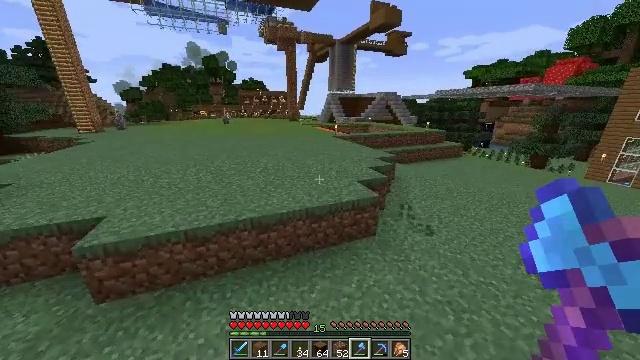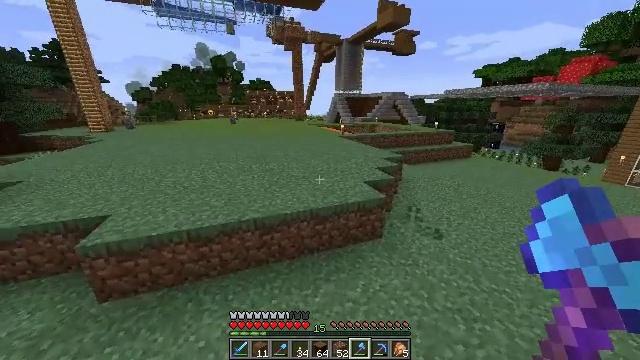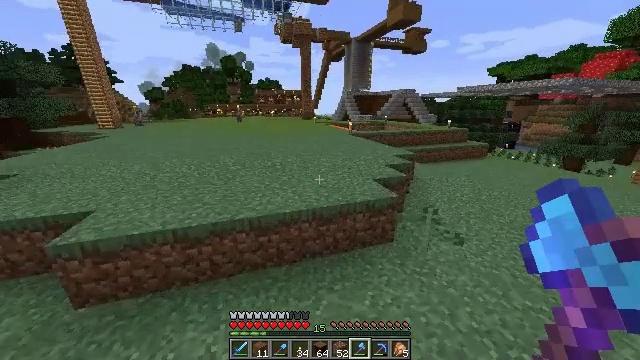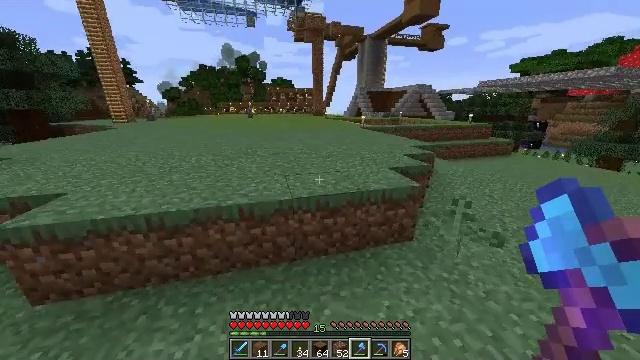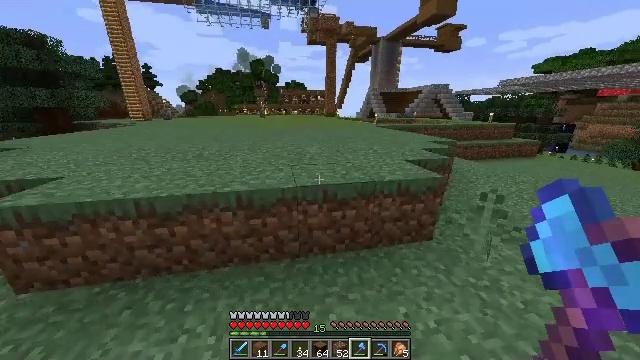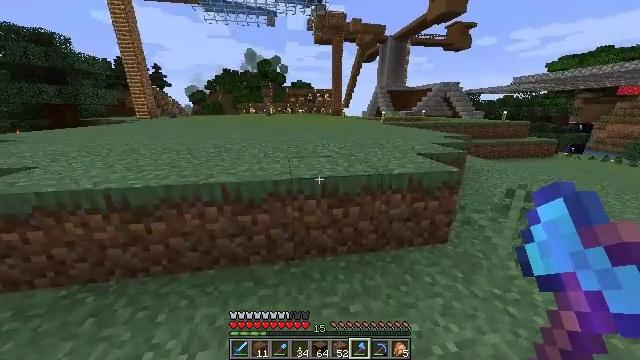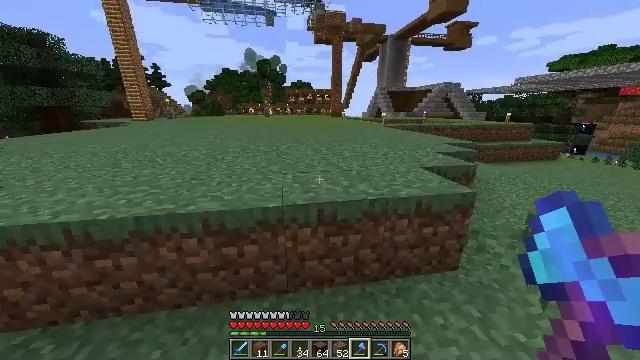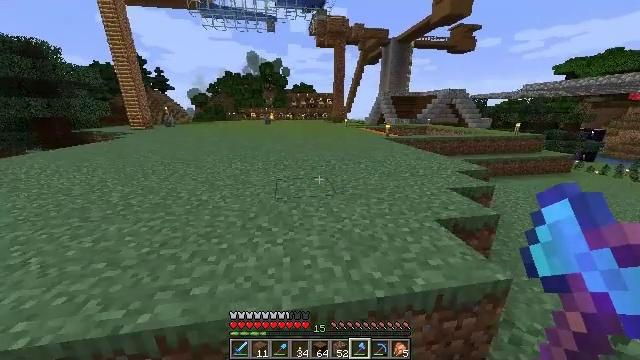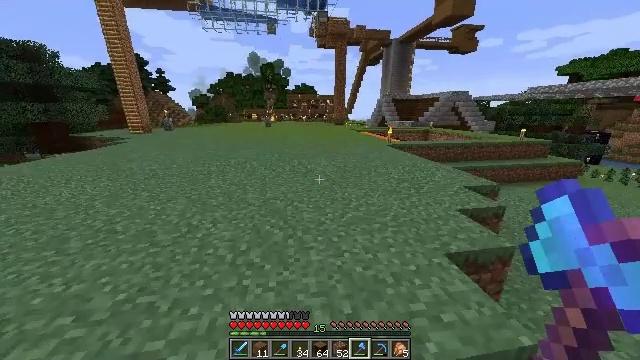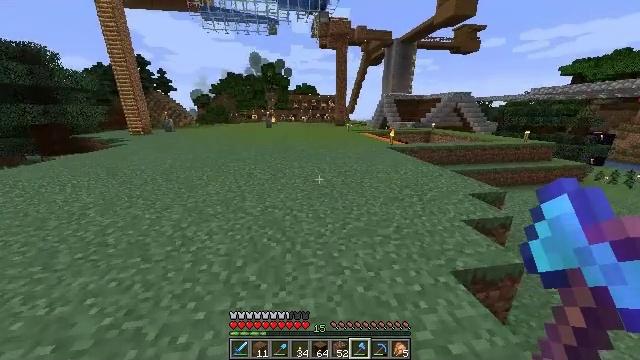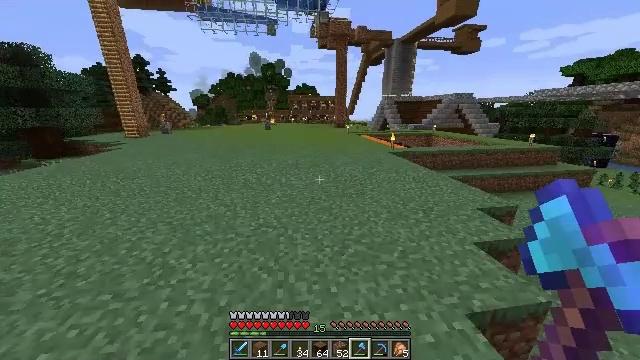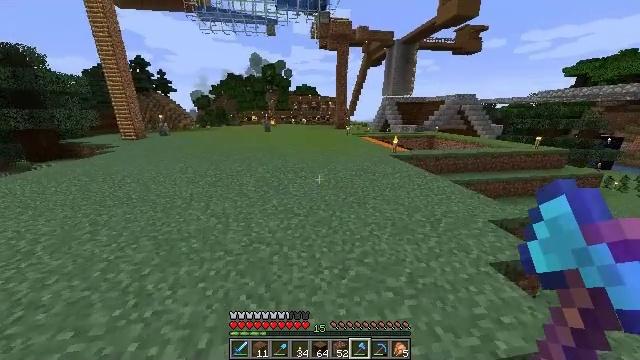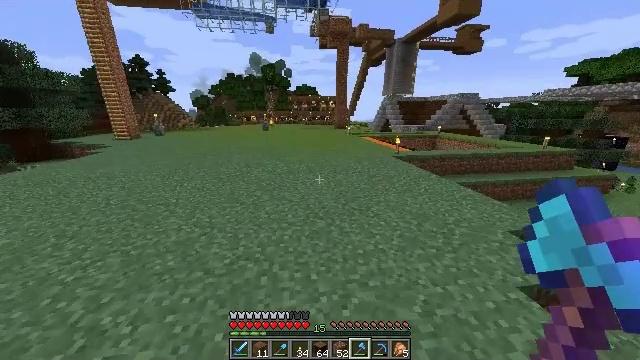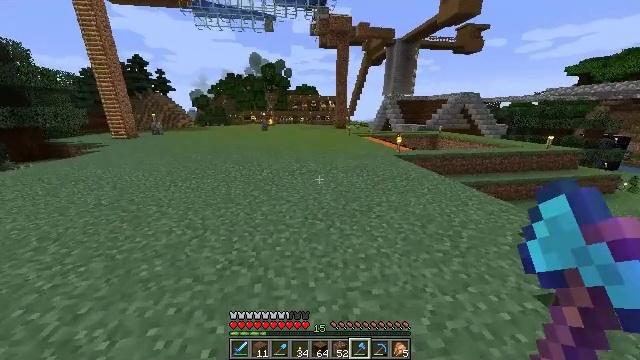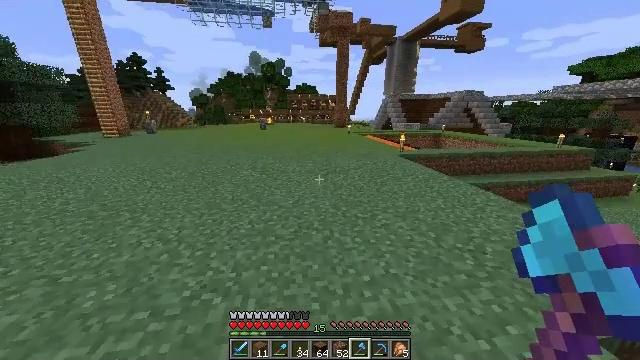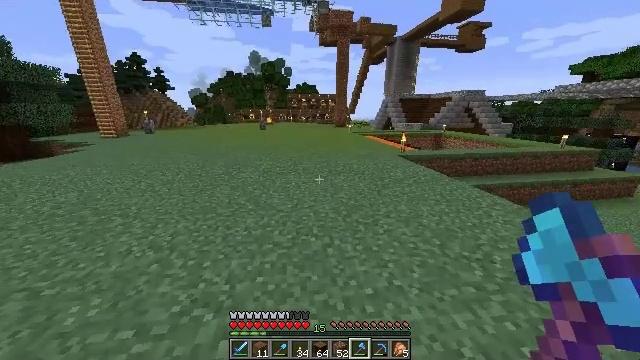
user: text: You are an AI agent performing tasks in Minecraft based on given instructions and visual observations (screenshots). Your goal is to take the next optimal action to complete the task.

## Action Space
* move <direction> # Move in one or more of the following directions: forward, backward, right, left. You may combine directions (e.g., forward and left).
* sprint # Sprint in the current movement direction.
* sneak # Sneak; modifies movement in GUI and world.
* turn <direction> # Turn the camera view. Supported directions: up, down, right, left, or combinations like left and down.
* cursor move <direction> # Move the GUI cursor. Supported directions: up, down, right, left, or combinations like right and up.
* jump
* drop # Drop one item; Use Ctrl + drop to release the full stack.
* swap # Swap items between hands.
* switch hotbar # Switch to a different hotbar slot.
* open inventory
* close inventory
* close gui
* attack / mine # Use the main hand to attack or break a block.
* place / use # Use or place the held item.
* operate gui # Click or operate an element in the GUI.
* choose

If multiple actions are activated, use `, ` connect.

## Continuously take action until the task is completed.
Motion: motion action
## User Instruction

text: Craft a spruce pressure plate using the crafting table.
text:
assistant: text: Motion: move forward, turn left, jump
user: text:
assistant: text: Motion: move forward, turn left, jump
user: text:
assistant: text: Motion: move forward, sprint, turn left, jump
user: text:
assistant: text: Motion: move forward, sprint, turn left, jump
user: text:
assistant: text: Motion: move forward, sprint, turn left, jump
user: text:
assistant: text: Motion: move forward, sprint, jump
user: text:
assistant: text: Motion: move forward, jump
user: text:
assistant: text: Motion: move forward, jump
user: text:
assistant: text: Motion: move forward, jump
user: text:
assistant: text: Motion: move forward, jump
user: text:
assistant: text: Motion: move forward, jump
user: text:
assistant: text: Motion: move forward, jump
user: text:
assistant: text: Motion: move forward, sprint, jump
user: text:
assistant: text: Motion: move forward, sprint, jump
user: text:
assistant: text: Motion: move forward, sprint, jump
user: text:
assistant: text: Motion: move forward, sprint, jump
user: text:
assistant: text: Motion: move forward, jump
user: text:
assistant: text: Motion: move forward, jump
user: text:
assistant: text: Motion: move forward, jump
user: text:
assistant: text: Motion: move forward, sprint, jump
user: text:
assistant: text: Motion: move forward, sprint, jump
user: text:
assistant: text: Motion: move forward, sprint, jump
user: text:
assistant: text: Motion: move forward, sprint, jump
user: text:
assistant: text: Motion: move forward, jump
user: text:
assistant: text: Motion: move forward, jump
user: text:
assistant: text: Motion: move forward, jump
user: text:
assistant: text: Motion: move forward, sprint, jump
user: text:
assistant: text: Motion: move forward, sprint, jump
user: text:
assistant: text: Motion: move forward, sprint, jump
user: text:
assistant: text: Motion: move forward, sprint, jump